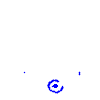
Particle: kaon